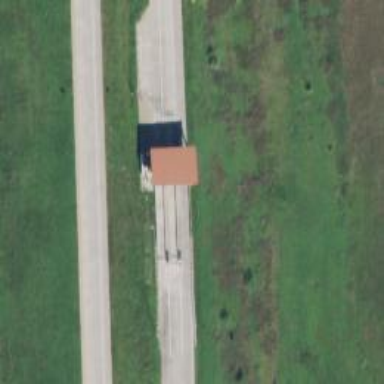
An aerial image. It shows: Toll gantry on the road.